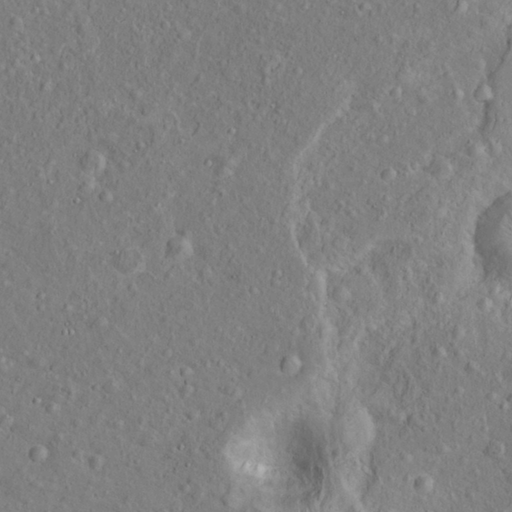
Classes present: Background, Cone